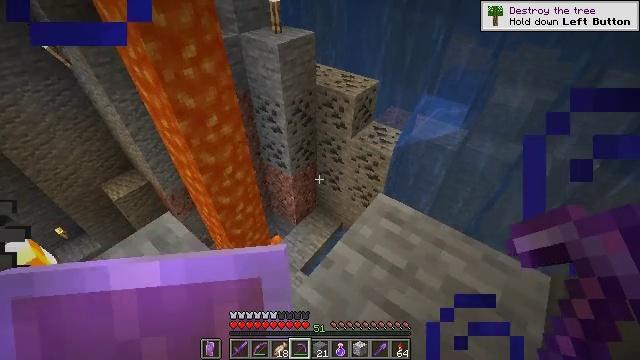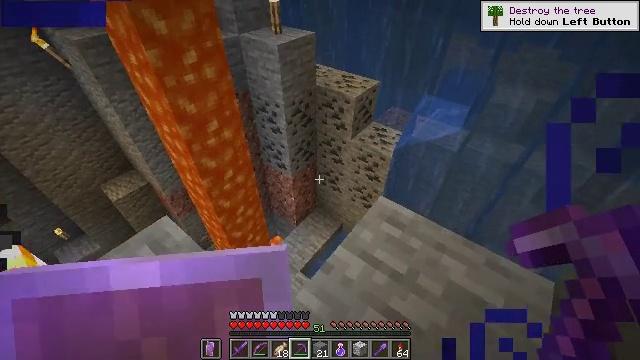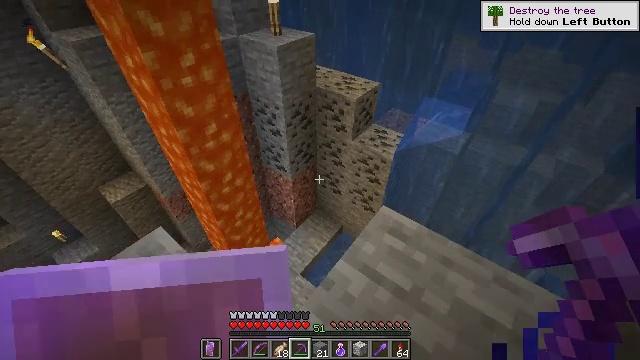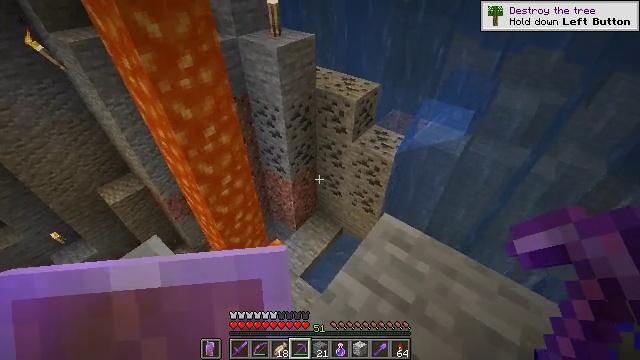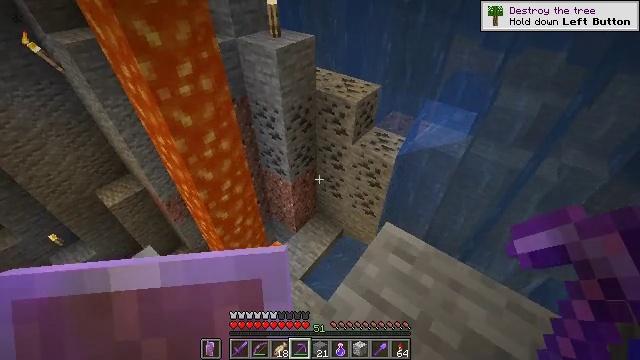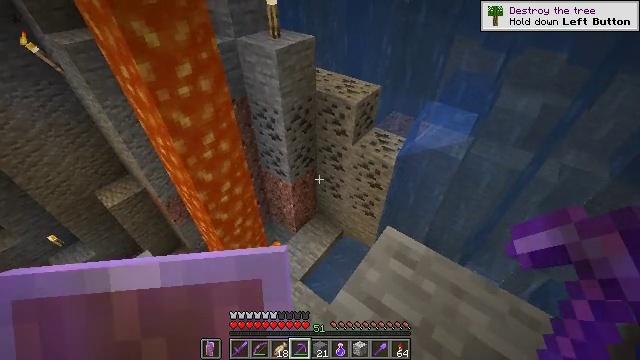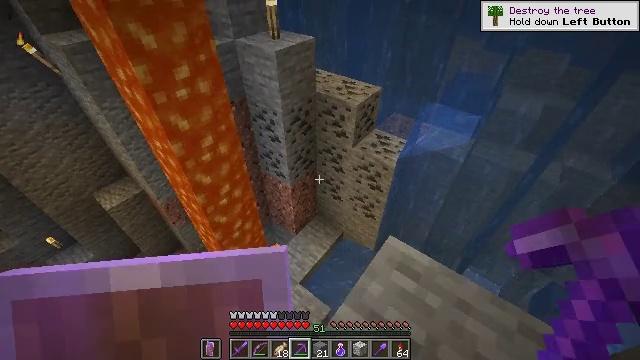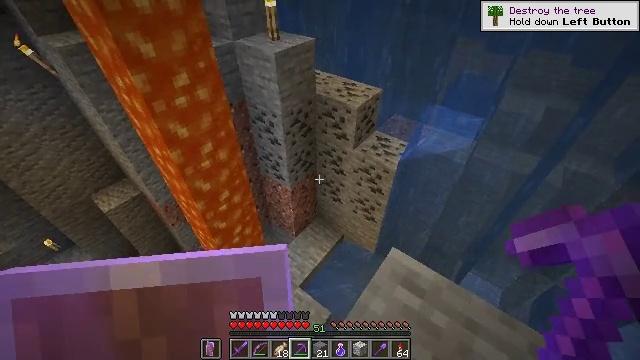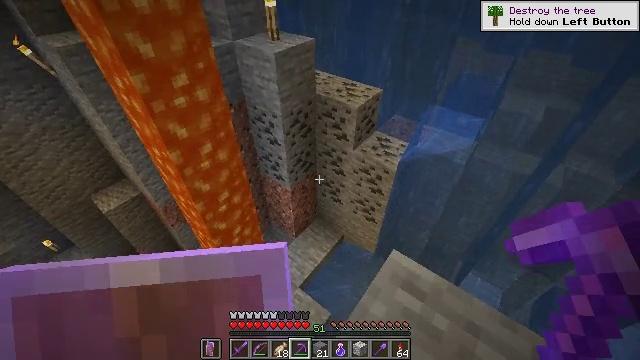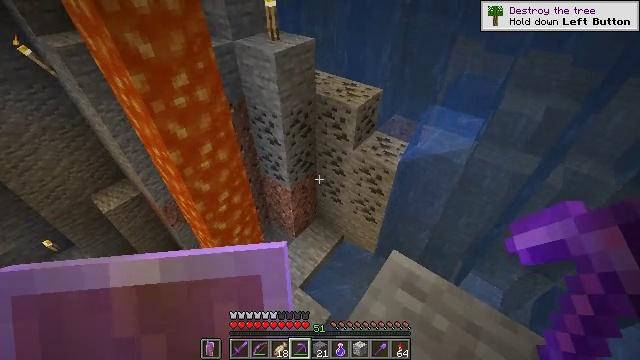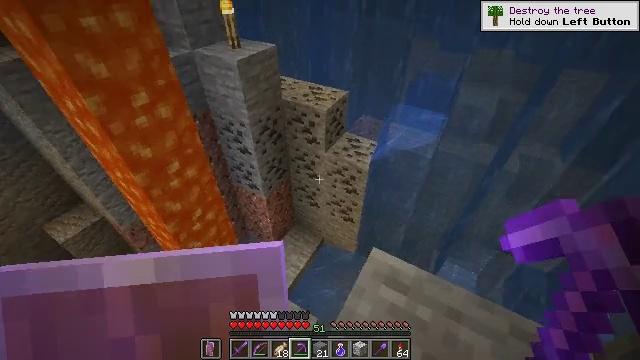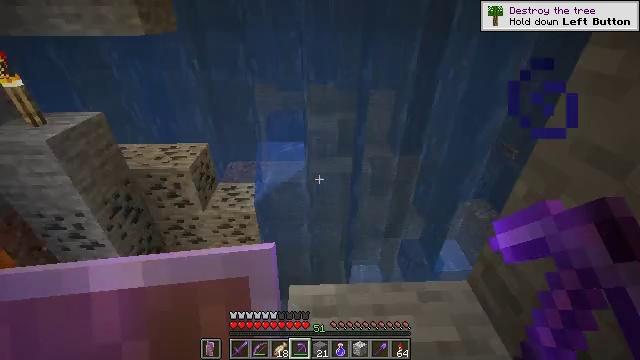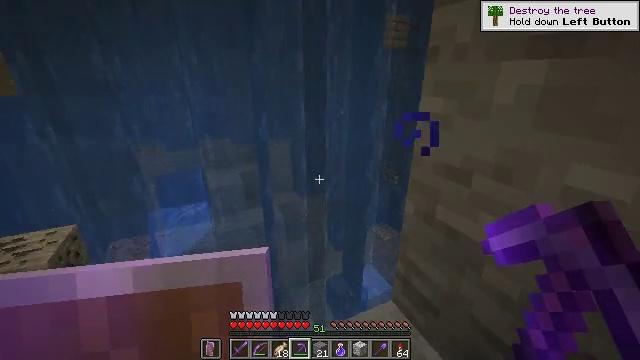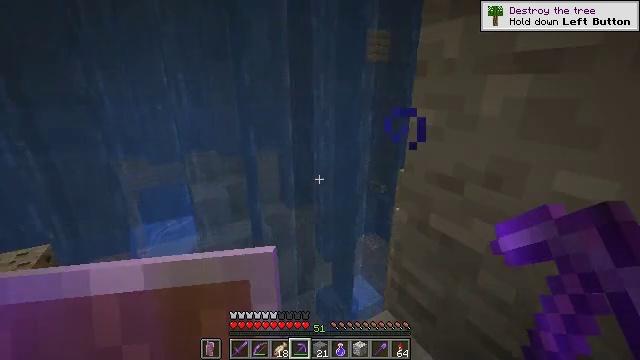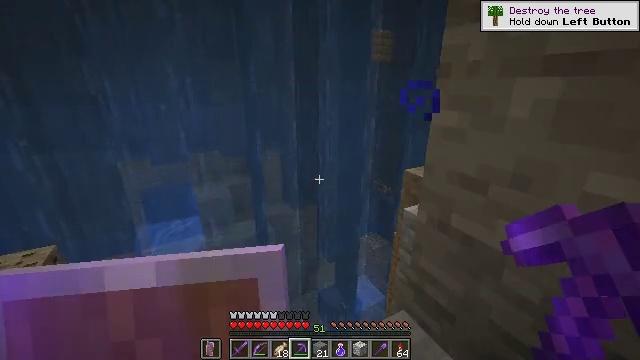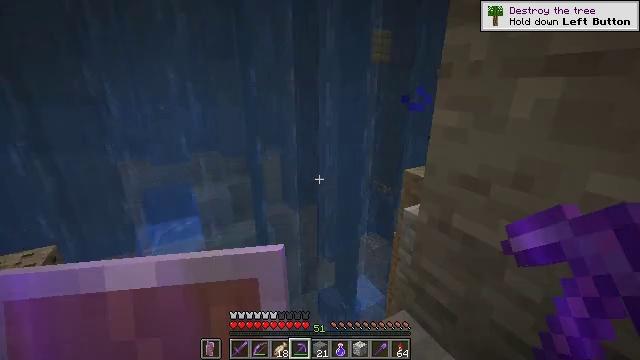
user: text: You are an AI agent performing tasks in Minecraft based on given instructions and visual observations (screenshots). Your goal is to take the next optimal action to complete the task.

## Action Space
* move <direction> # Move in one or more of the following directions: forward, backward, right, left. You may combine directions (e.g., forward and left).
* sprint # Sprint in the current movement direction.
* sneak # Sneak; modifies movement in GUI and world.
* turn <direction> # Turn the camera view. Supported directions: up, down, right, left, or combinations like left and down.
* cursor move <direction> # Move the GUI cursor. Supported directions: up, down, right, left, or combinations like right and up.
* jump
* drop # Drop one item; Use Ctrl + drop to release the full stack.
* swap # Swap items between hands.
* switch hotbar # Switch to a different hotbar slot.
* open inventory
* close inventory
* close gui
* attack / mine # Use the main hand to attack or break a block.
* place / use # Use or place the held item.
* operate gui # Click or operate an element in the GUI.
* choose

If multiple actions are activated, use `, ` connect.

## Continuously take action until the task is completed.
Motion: motion action
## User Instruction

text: Gather diorite by holding left button.
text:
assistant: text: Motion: move forward, sneak
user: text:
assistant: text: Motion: move forward, sneak
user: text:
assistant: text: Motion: move forward, sneak
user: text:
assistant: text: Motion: move forward, sneak
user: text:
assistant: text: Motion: move forward, sneak
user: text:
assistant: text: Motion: move forward, sneak
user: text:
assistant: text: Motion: sneak
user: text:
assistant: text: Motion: sneak
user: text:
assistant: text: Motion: sneak
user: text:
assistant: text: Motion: sneak, turn right
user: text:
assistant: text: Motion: move left, sneak, turn right and up
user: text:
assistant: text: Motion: move left, sneak, turn right and up
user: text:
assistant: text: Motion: move left, sneak, turn right and up
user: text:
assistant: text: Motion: move left, sneak
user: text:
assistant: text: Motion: move left, sneak
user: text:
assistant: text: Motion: move left, sneak, turn right and up
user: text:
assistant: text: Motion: move left, sneak
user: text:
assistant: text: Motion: move left, sneak
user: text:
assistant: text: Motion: move left, sneak
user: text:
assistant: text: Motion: move left, sneak
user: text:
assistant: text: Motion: sneak, turn right and up
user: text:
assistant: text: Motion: sneak, turn right and up
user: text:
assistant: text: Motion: sneak, turn right and up
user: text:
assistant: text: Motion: sneak, turn right and up
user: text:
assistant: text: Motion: sneak, turn right
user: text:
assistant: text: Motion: sneak
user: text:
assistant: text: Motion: sneak
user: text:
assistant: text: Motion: sneak, turn right
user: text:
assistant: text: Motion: sneak, turn right
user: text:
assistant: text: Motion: sneak